Question: When I'm using the 'SpriteBatch.Draw()' method I can get vertical or horizontal scaling. For example:
'''
new Vector2(1.0f, 2.0f)
'''
it means that my sprite will expand the Y-axis. How can I get it to diagonally expand (for example 45 or 70 degrees)?
I have circle sprite and this picture contains shadows and glare, I need to stretch this circle (make ellipse) and rotate it, but I want the shadow does not change its position into ellipse. Rotation and scaling change every frame.
This picture from World Of Goo game:

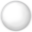
Answer: First scale it horizontally and then vertically. If it is 45 degrees, you will scale the same in both directions, if its another angle, you can compute the scales using simple sin/cos functions.
EDIT:
C# example:
'''
float angle = 70; // Direction in degrees
float amount = 1; // By how many percent (1 = 100 %)
float radAngle = (angle / 180) * Math.PI;
float xratio = (1 + Math.cos(radAngle)) * amount;
float yratio = (1 + Math.sin(radAngle)) * amount;
// Then just make a new Vector2(xratio, yratio)
'''
Beware of bugs in that example, I haven't tested it. Wouldn't it also be easier for you to just stretch the sprite using the Vector2 directly?
'''
SpriteBatch.Draw(/* Some stuff */, new Vector2(2.0, 3.0), /* some more stuff */); // Scale 2x in horizontal and 3x in vertical direction
'''